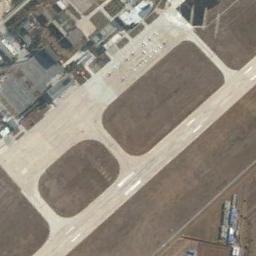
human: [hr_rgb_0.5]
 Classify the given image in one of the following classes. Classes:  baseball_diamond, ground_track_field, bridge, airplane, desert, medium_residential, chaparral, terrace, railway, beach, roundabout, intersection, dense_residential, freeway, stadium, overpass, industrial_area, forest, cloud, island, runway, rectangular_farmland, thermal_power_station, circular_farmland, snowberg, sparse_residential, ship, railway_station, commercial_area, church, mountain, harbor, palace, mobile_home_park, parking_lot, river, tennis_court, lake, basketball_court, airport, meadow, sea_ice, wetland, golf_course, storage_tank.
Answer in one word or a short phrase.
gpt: airport